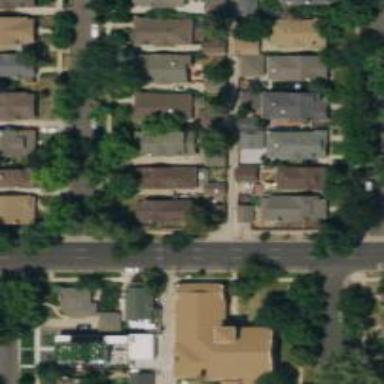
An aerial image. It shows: Alley classified as service road.